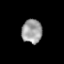
Tissue: lung
Cell type: Fibroblasts
Senescence score: 0.597
Nuclear area (px): 476
Mean DAPI intensity: 157.899